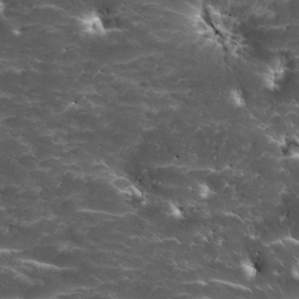
Label: non_frost